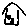
Label: house